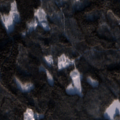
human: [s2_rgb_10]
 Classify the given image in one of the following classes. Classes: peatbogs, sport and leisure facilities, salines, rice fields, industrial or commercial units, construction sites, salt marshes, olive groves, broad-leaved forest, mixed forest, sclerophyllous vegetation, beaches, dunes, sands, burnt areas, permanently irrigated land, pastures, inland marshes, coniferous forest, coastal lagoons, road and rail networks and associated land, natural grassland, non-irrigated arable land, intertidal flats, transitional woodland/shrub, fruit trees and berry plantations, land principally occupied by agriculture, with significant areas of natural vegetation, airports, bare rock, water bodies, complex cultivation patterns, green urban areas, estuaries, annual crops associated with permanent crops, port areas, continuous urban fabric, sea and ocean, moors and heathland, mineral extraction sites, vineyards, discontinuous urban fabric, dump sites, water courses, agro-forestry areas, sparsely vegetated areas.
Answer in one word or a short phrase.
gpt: coniferous forest, mixed forest